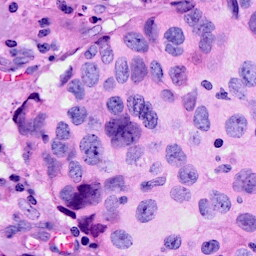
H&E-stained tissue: Breast